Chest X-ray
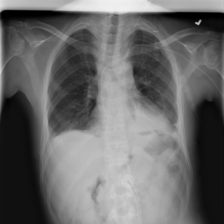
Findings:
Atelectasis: positive
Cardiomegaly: negative
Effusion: positive
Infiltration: negative
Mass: negative
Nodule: negative
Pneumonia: negative
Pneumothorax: negative
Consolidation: positive
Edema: negative
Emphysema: negative
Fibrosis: negative
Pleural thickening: negative
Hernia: negative